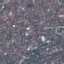
Label: Residential